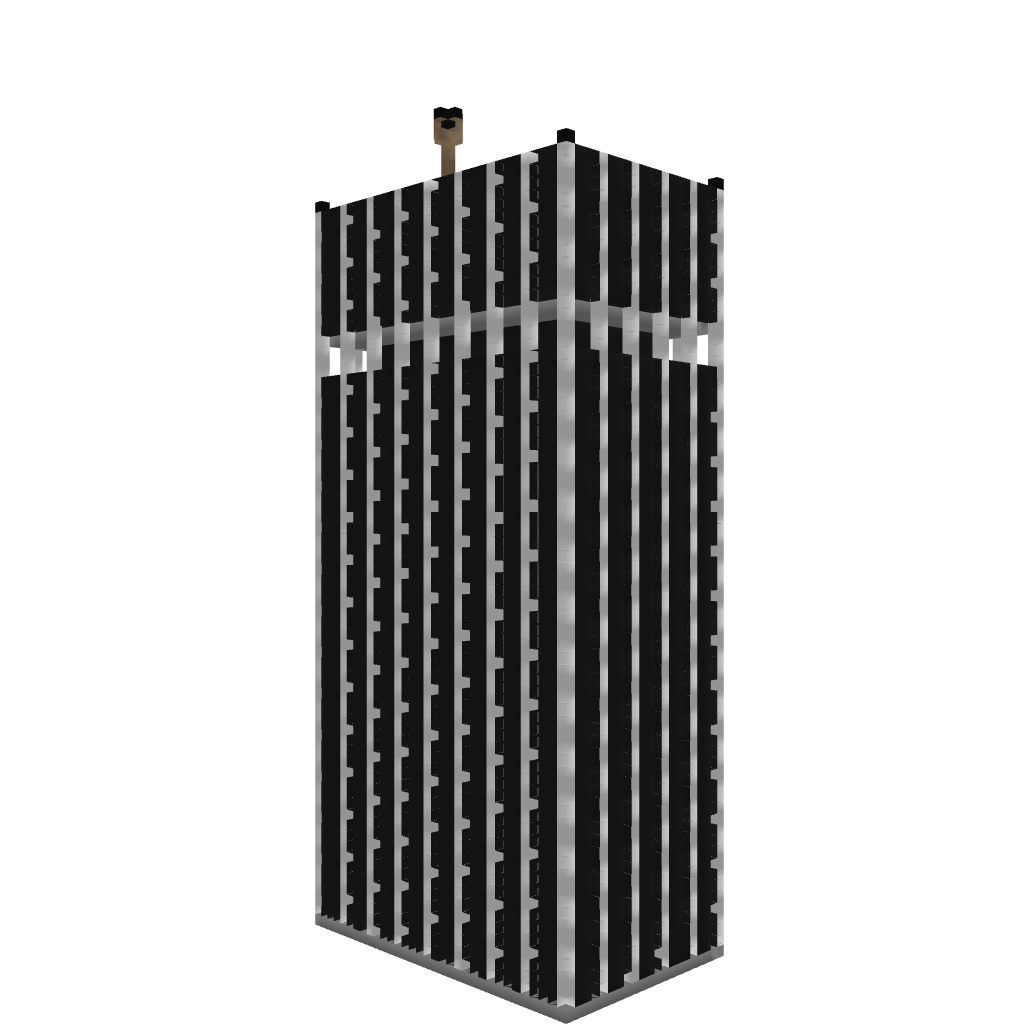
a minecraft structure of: Modern Glass and Iron Skyscraper